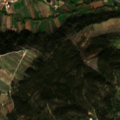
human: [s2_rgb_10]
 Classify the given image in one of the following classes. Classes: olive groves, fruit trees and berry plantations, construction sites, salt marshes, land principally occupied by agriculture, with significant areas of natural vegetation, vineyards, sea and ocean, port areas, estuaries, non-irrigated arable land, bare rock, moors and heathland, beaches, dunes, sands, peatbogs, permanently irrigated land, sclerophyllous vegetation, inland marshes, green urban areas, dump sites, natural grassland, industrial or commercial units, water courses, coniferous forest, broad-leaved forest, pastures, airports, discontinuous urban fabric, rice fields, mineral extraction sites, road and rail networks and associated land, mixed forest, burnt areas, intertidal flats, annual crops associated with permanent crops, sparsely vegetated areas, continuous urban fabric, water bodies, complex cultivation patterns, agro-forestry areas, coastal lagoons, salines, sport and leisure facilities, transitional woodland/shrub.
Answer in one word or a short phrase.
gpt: discontinuous urban fabric, annual crops associated with permanent crops, complex cultivation patterns, broad-leaved forest, mixed forest, transitional woodland/shrub